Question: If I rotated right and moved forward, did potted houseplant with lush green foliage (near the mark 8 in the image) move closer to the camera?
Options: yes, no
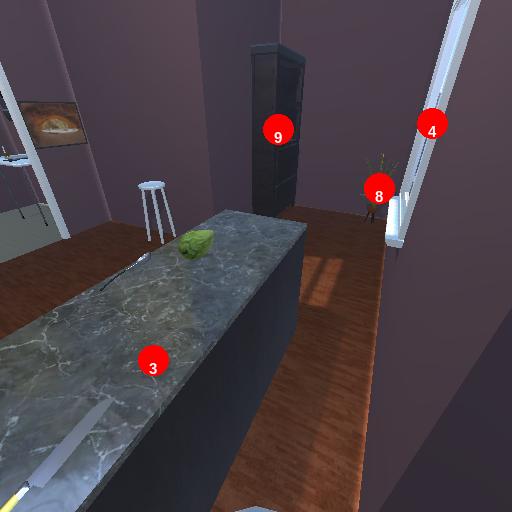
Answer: yes